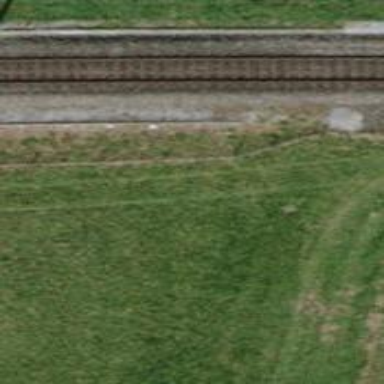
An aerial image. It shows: Single track.